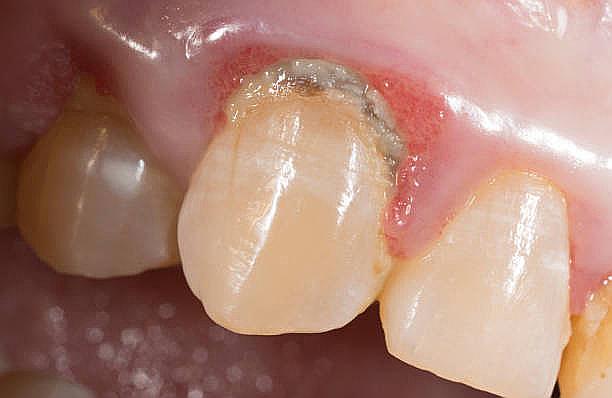
Condition: Calculus